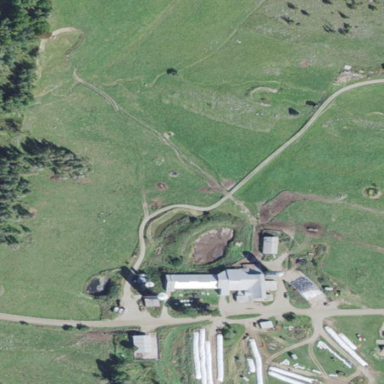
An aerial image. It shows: Farmyard area.